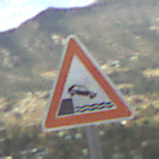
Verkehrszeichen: Ufer
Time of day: Midday
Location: Outdoor (Nature)
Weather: PartlyCloudy
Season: NotSpecified
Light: Natural